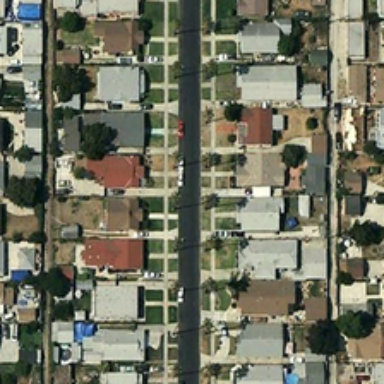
Many buildings and some green trees are in two sides of a road in a commercial area .